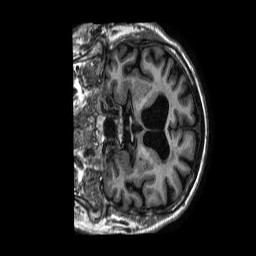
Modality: T1w
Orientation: coronal
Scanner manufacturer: philips
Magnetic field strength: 1.5 T
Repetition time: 0.008317 s
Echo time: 0.003814 s